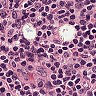
Metastatic tissue present: no